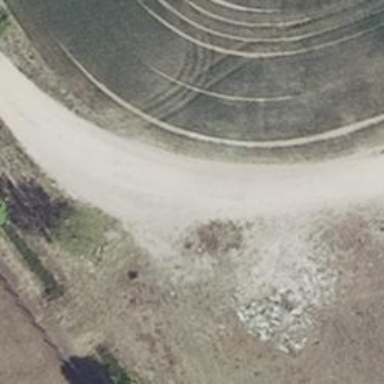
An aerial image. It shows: Sandy track with grade 5 tracktype.